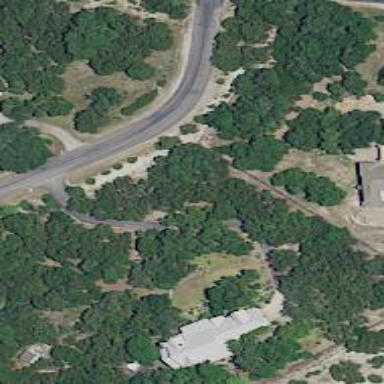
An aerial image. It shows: Driveway.